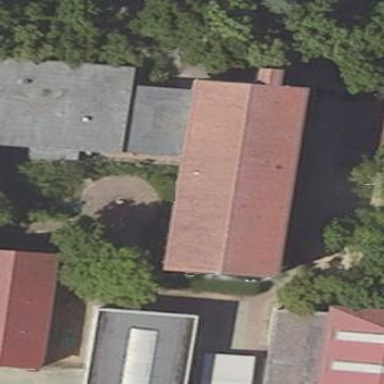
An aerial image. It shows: School building.